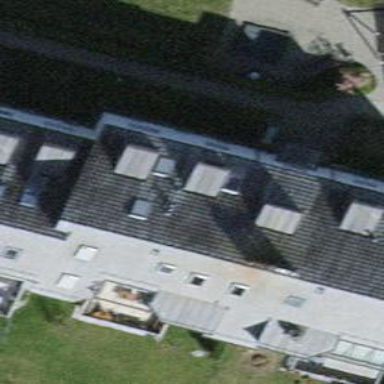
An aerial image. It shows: Building with tiled roof.